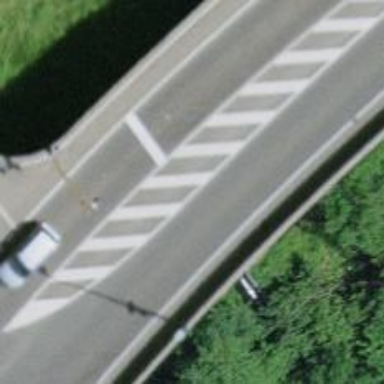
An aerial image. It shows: Primary highway on asphalt bridge.